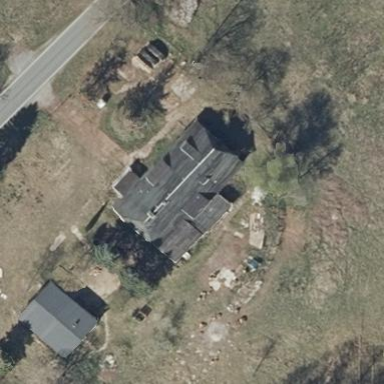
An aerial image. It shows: Detached building.